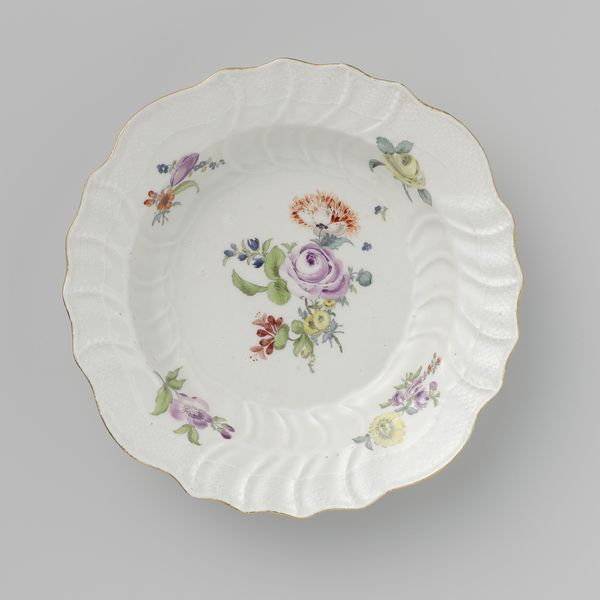
Titel: Bord, veelkleurig beschilderd met Deutsche Blumen, insekten en vruchten
Künstler: Meissener Porzellan Manufaktur
Standort: Amsterdam
Institution: Rijksmuseum
Schlagwörter: blanc, blanche, assiette, fleurs, porcelaine, peinture, main, bouquet, violet, rose, insecte, plat, transparent, décoration, or, céramique, décors, manufacture, felurs